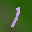
Label: 1